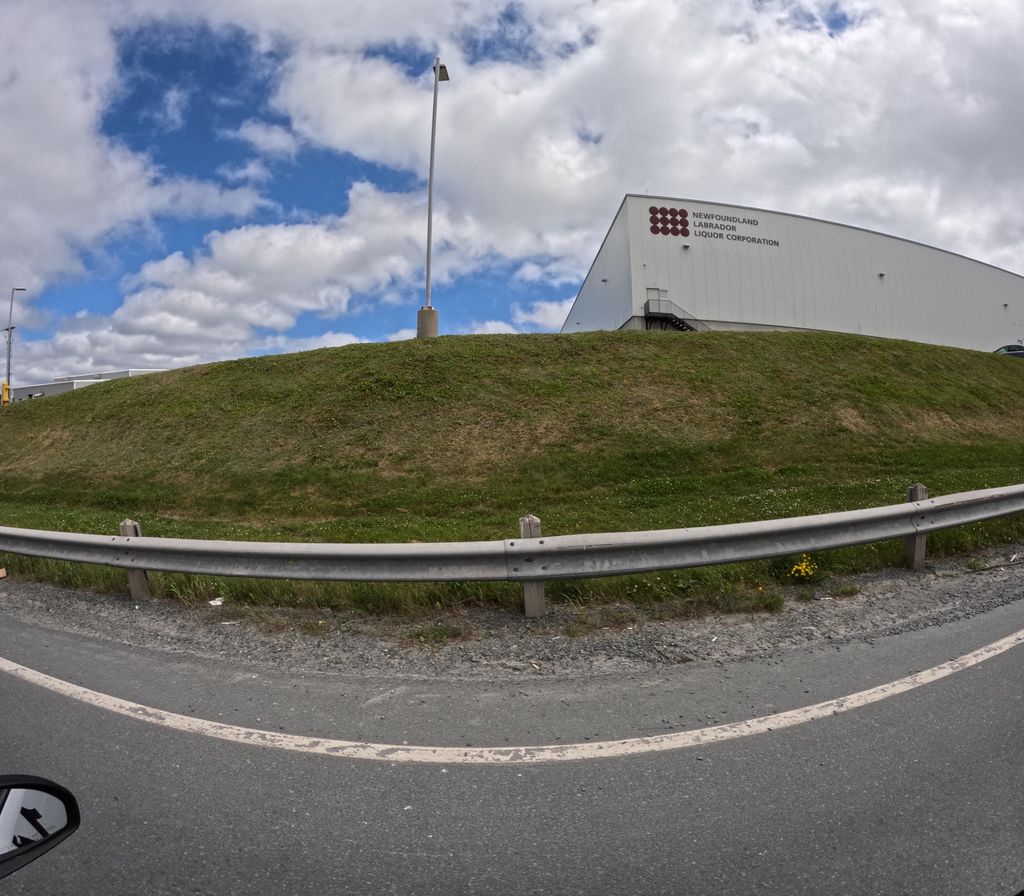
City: st_johns